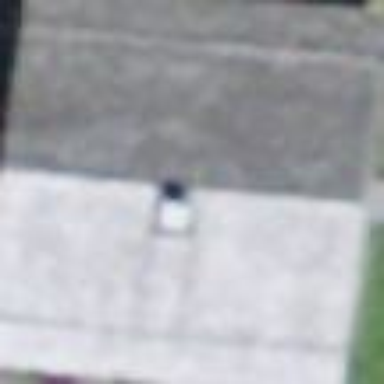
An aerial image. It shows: Building.